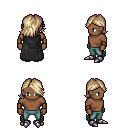
a pixel art fantasy rpg character, male body template, human, dark skin, black cape, teal pants, white blonde swoop hairstyle, leather bracers, metal boots, four views (front, back, left, right), 2x2 character sprite sheet, small pixel art, hard edges, no anti-aliasing